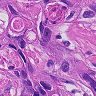
Metastatic tissue present: yes